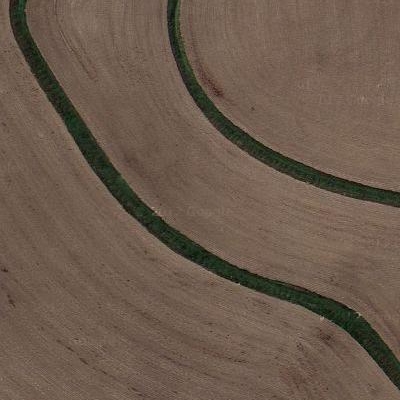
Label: bField